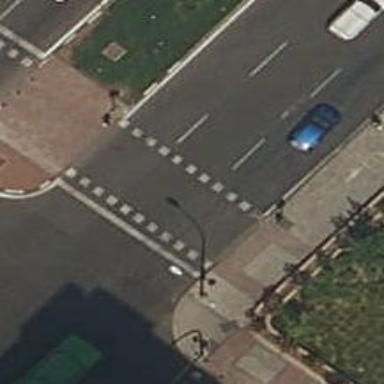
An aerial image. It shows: Road crossing with traffic signals.